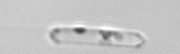
Label: Cerataulina_pelagica